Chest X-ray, PA view. Patient: 50 years old, sex M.
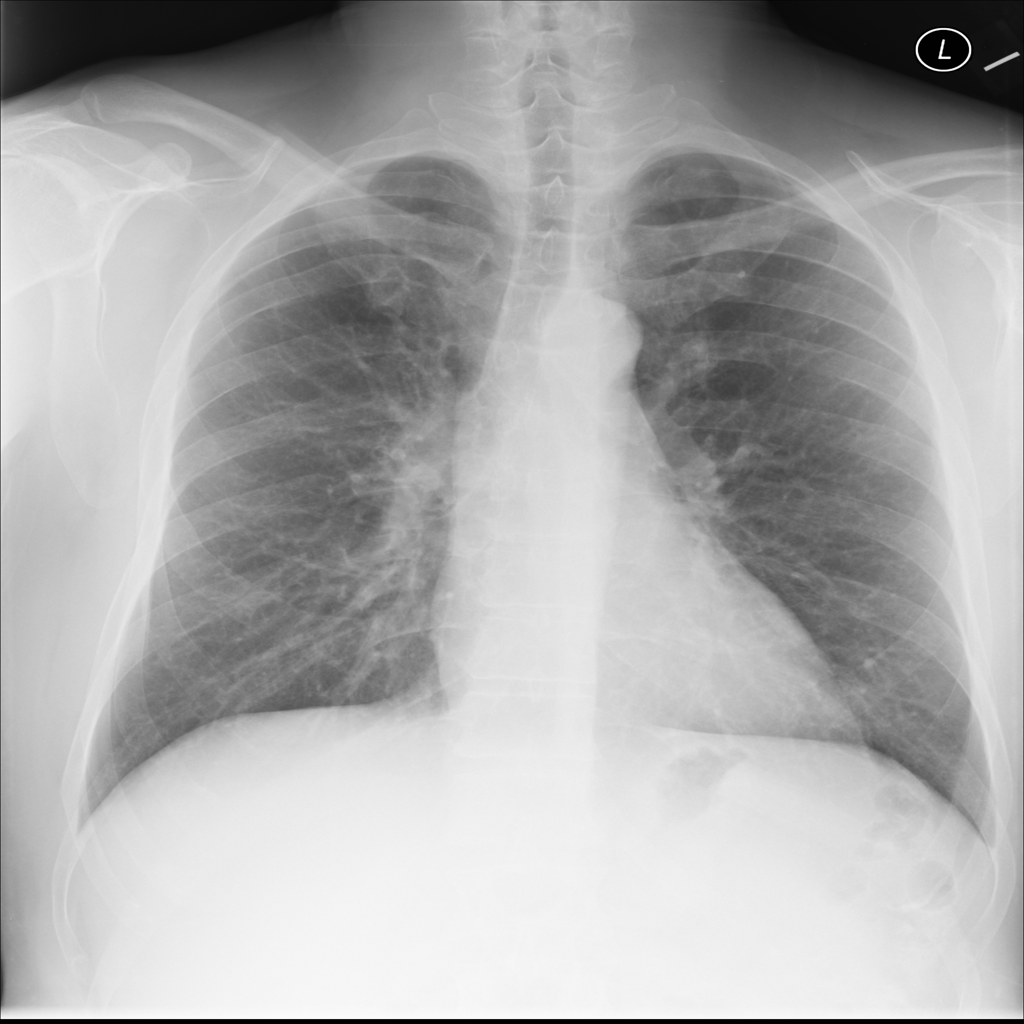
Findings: No Finding